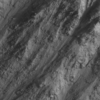
Label: not_dusty